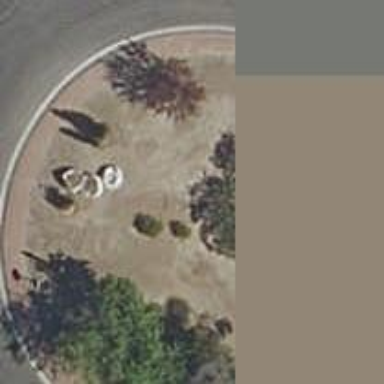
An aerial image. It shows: Residential road with roundabout.